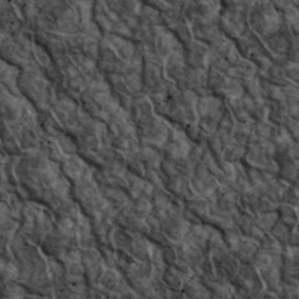
Label: non_frost